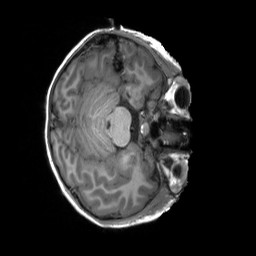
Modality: T1w
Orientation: axial
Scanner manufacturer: siemens
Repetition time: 2.3 s
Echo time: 0.00229 s